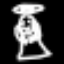
Label: angel